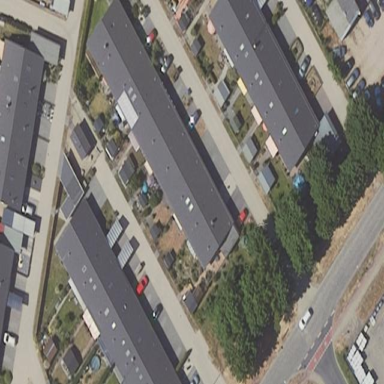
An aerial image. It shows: Terrace building.